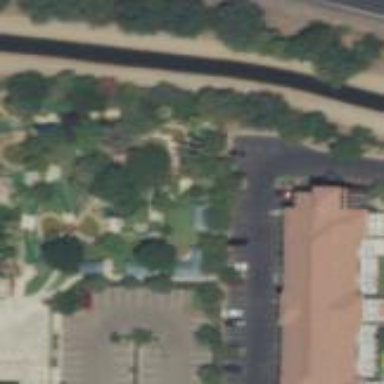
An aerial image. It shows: Miniature golf course.